Brain MRI, t2w sequence, axial 2D slice.
Patient: age 35, sex F, weight 95 kg, height 1.95 m
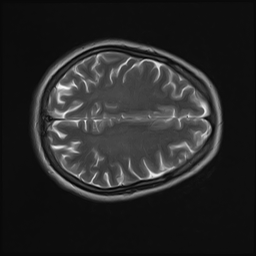